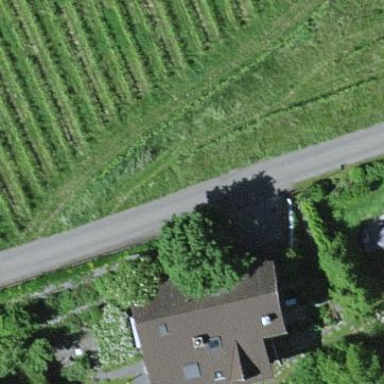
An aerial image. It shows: Simple house.